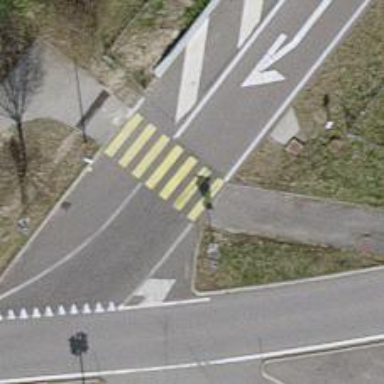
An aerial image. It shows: Marked crossing on asphalt footway.